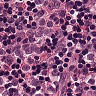
Metastatic tissue present: yes